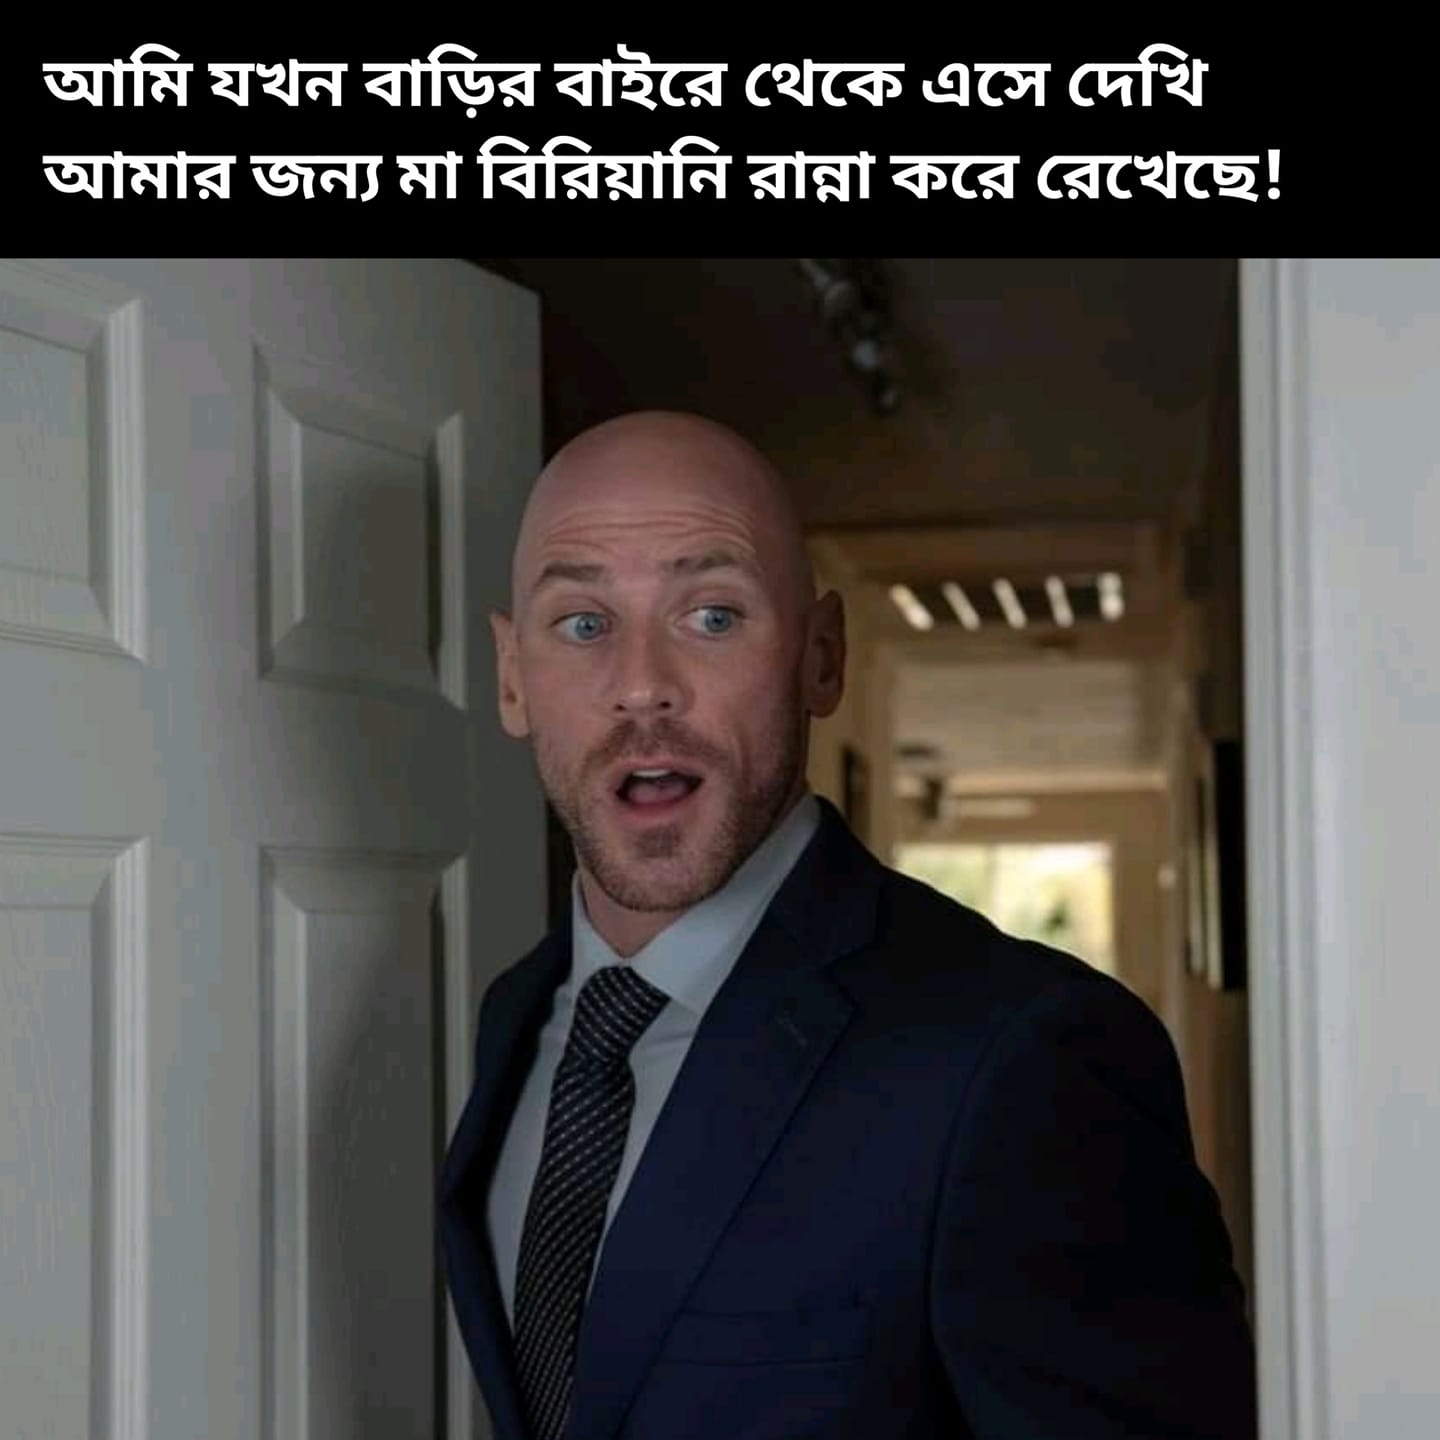
Caption: আমি যখন বাড়ির বাইরে থেকে এসে দেখি আমার জন্য মা বিরিয়ানি রান্না করে রেখেছে !
Label: non-hate